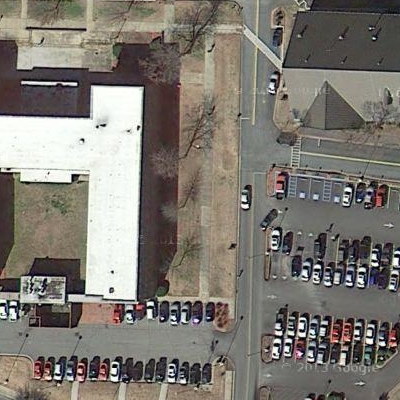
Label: cIndustry